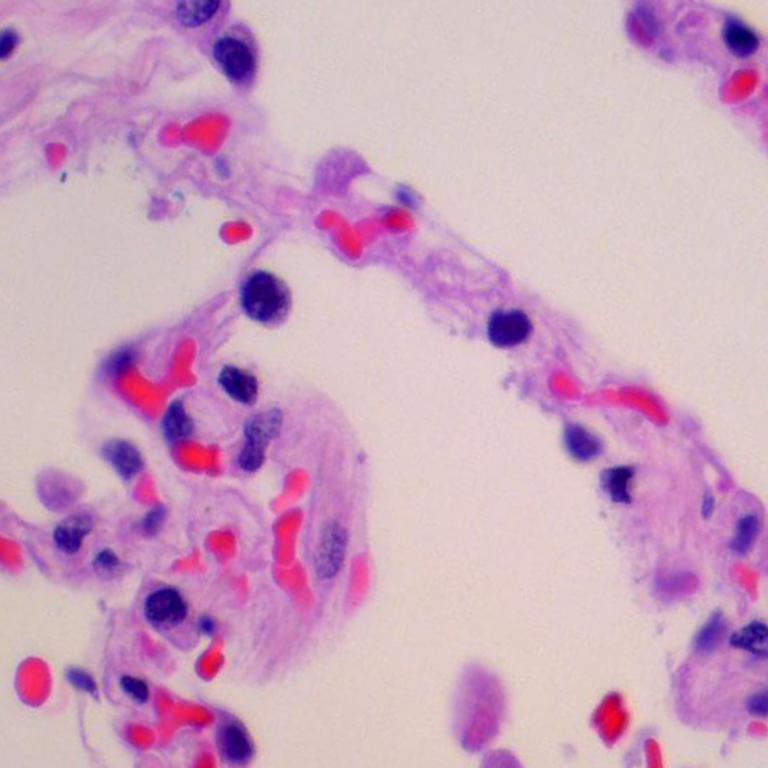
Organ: lung
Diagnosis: benign